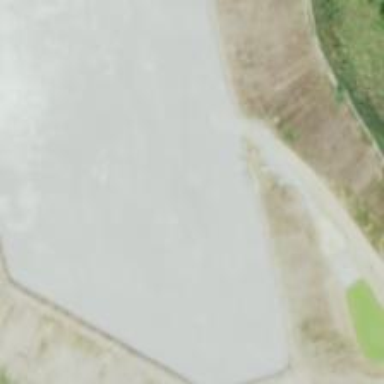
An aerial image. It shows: Storage tank that is man-made.